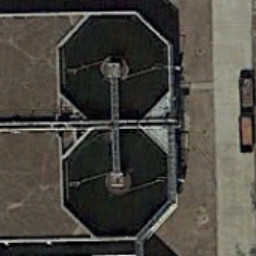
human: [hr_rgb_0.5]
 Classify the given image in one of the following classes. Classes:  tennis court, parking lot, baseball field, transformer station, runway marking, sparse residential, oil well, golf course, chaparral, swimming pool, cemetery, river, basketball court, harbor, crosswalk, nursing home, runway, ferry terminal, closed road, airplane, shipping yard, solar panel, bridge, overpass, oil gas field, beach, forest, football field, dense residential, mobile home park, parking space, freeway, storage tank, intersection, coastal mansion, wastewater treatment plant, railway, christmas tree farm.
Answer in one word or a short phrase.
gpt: wastewater treatment plant